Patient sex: M
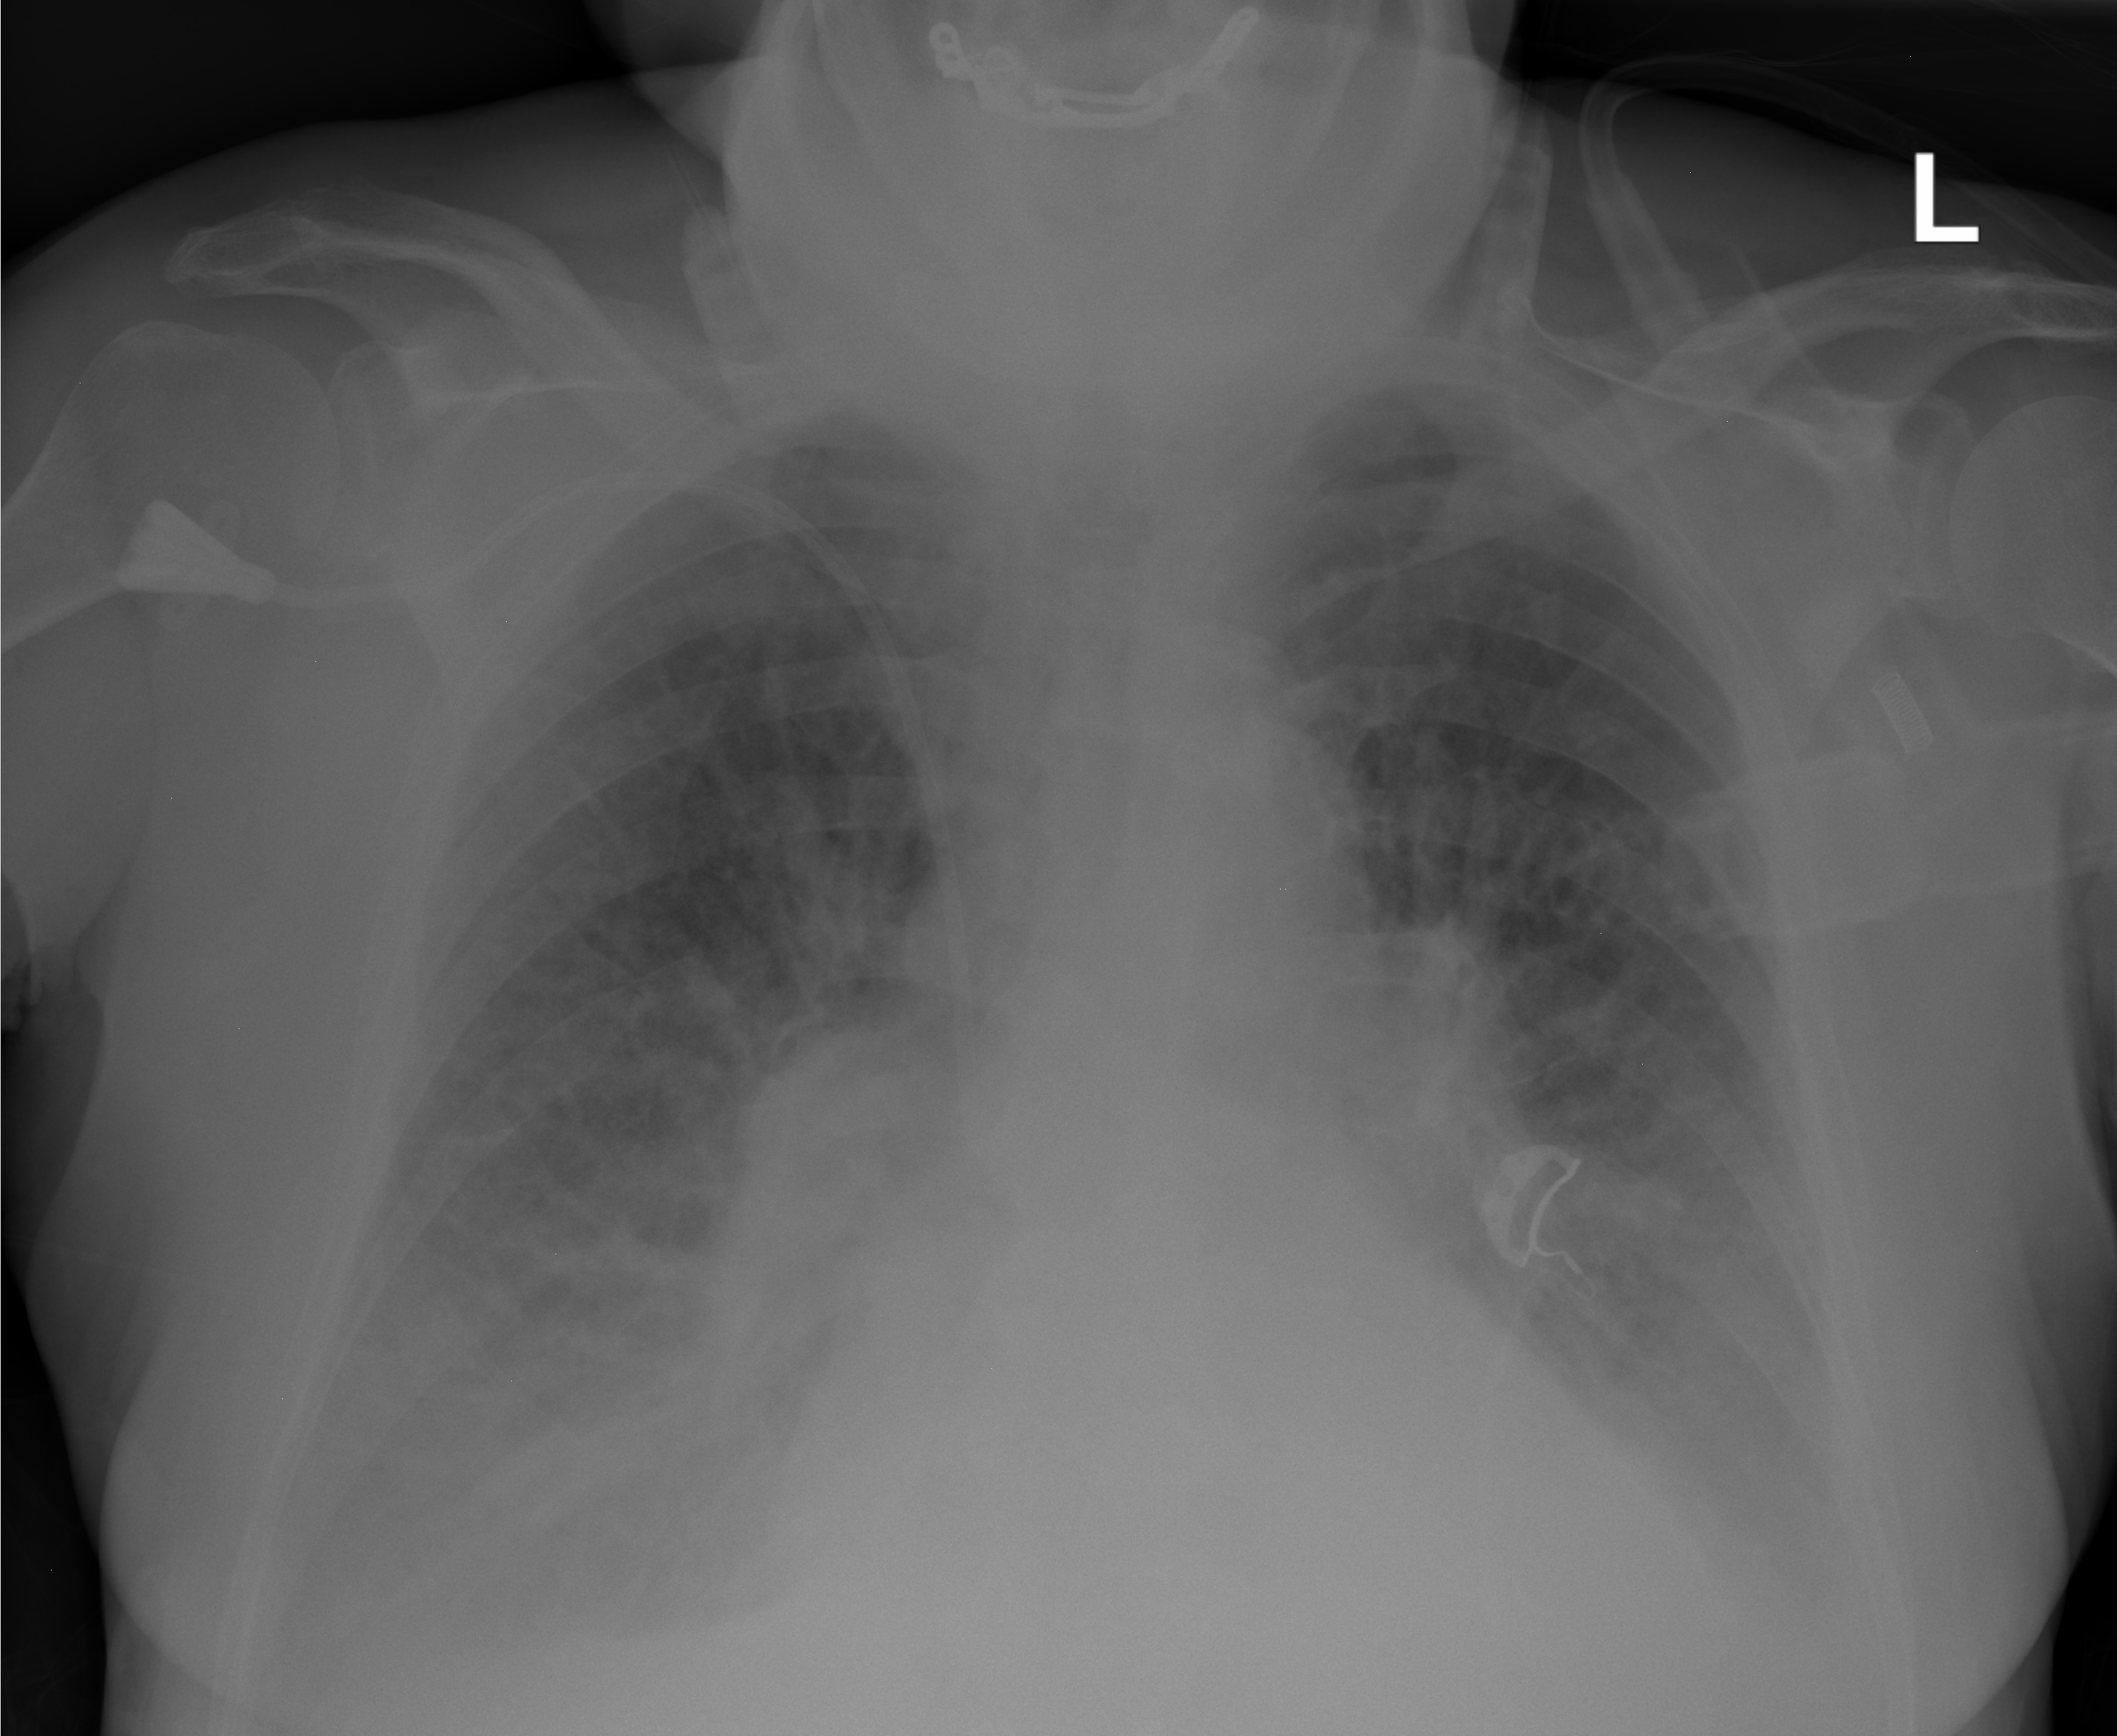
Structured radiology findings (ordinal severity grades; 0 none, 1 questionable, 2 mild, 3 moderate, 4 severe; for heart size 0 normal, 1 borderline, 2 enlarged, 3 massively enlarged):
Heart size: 2
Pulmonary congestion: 3
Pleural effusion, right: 2
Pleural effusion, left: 2
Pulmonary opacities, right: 2
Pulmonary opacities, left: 2
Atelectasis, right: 2
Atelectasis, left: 2